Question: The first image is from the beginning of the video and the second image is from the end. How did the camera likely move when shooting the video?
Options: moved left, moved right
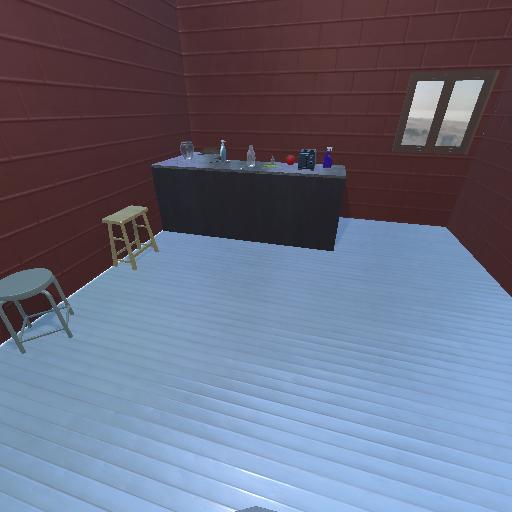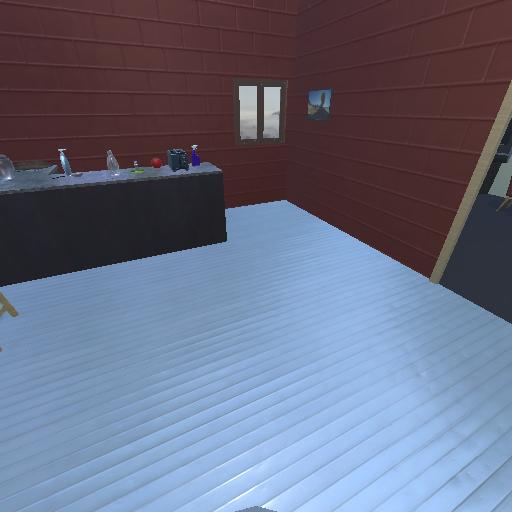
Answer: moved left